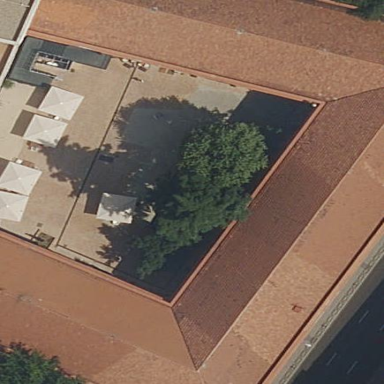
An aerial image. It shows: University building with roof made of roof tiles.